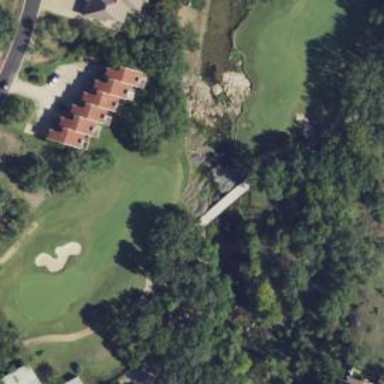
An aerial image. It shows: Path bridge crossing golf cartpath.